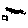
Label: square